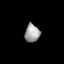
Tissue: lung
Cell type: Others
Senescence score: 0.1898
Nuclear area (px): 263
Mean DAPI intensity: 159.388